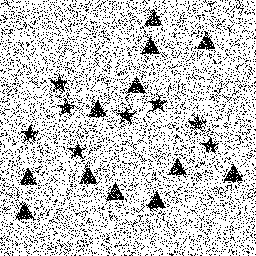
Squares: 0
Triangles: 12
Stars: 8
Total shapes: 20